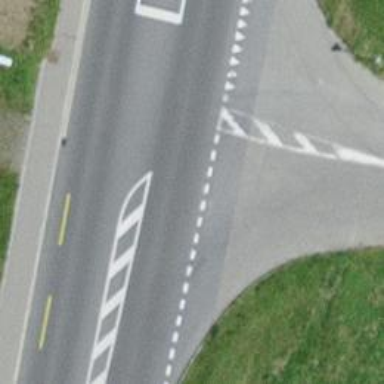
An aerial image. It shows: Road with "give way" sign.